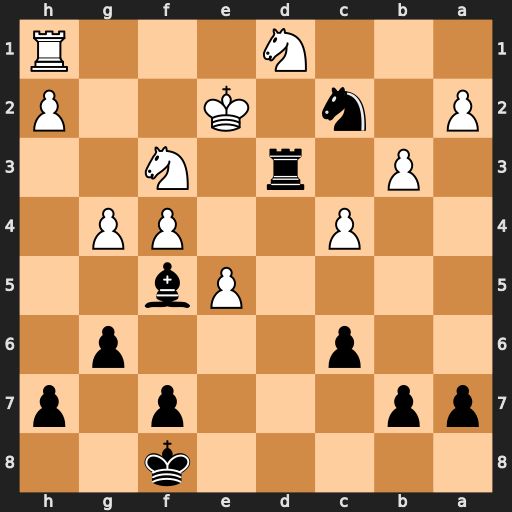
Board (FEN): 5k2/pp3p1p/2p3p1/4Pb2/2P2PP1/1P1r1N2/P1n1K2P/3N3R
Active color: b
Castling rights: -
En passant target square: -
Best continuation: Be4 Rf1 Rxf3 Rxf3 Nd4+ Ke3 Bxf3 Nc3 c5